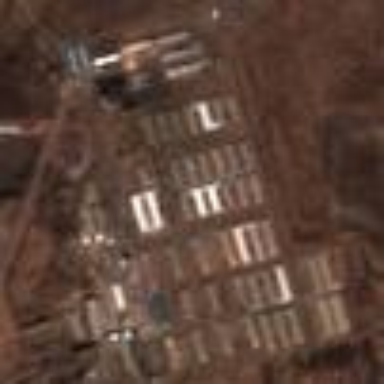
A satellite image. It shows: Industrial area used for poultry farming.